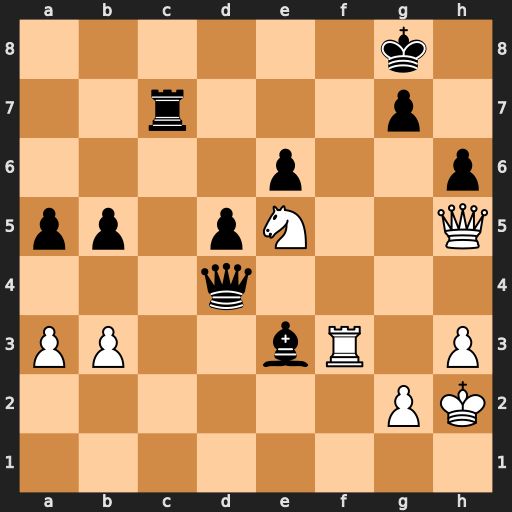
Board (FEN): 6k1/2r3p1/4p2p/pp1pN2Q/3q4/PP2bR1P/6PK/8
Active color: w
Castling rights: -
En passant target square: -
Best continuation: Qe8+ Kh7 Qg6+